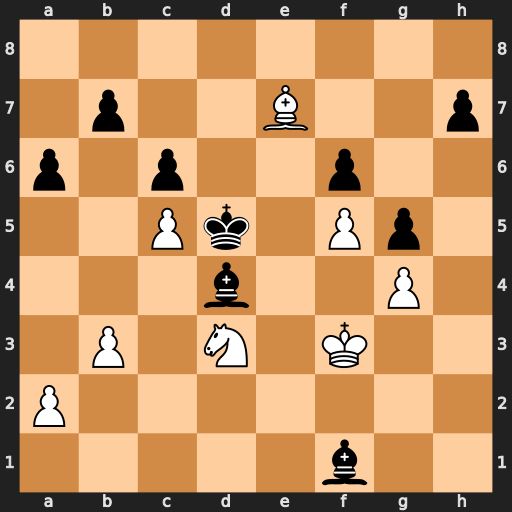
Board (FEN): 8/1p2B2p/p1p2p2/2Pk1Pp1/3b2P1/1P1N1K2/P7/5b2
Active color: w
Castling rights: -
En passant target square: -
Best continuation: Nb4+ Ke5 Bd6#